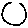
Label: moon